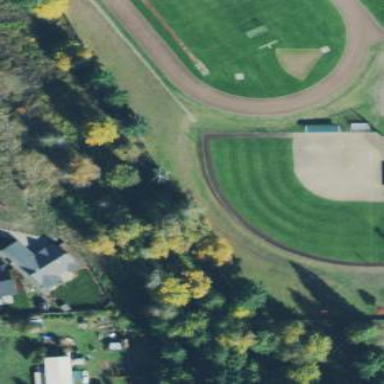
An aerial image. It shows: Baseball pitch for leisure and sports activities.